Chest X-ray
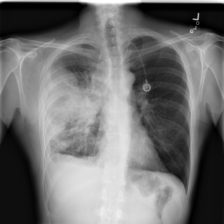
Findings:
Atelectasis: negative
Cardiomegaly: negative
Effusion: negative
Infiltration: positive
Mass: positive
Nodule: negative
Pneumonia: negative
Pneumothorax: negative
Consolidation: positive
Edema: negative
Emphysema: negative
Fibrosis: negative
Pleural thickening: negative
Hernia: negative